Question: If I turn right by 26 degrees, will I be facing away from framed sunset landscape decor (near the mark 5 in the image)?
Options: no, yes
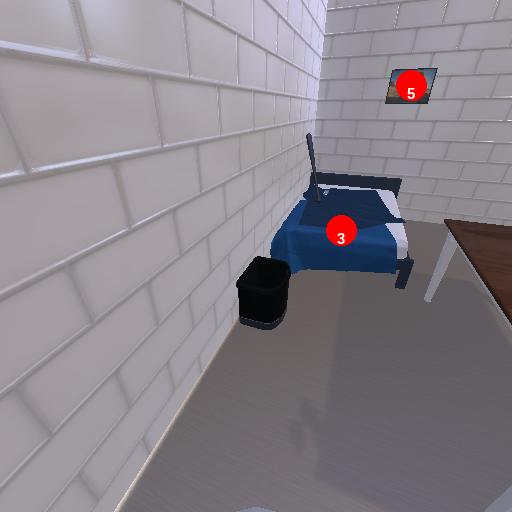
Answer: no